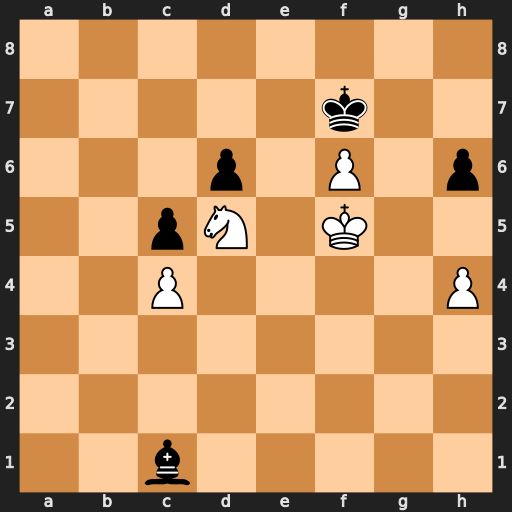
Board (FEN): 8/5k2/3p1P1p/2pN1K2/2P4P/8/8/2b5
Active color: w
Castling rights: -
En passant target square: -
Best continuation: Nc3 Bb2 Ne4 Be5 h5 Bh2 Nf2